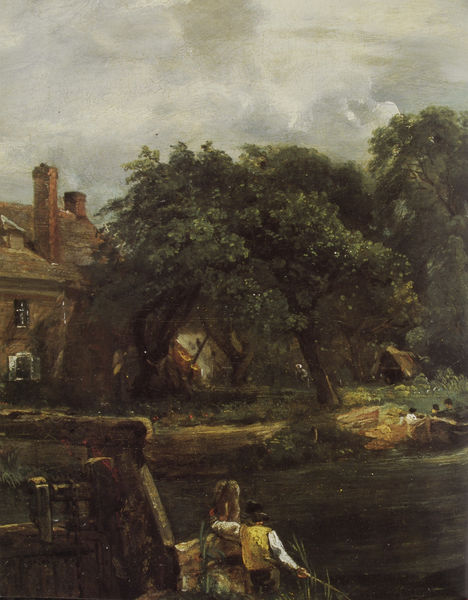
Titel: Flatford Mill from the Lock (Detail)
Künstler: John Constable
Institution: (Privatsammlung)
Schlagwörter: baum, dunkel, gemälde, gewitter, gruppe, himmel, laub, mann, schatten, wasser, weiß, wolken, baumstämme, bäume, fluss, gelb, grün, landschaft, menschen, ocker, see, sitzen, ufer, ausschnitt, braun, fenster, grau, holz, hut, licht, männer, schwarz, vordergrund, dach, gebäude, gras, haus, park, rasen, rot, wiese, wolke, zaun, malerei, mensch, trauer, öl, bach, häuser, natur, schilf, brücke, hütte, land, figur, paar, person, pflanzen, wald, arbeit, bauern, boot, fensterläden, kamin, kamine, kinder, schornstein, stock, turm, garten, apfel, magd, sommer, düster, bogen, fischer, schiffer, ernte, feldarbeit, dorf, dächer, mauer, schornsteine, backstein, bauernhof, hof, idylle, schlot, französisch, wehr, constable, häuschen, steg, weste, bauer, tor, fensterladen, idyllisch, angel, biedermeier, gut, gutshof, has, landhaus, brauntöne, bauernhaus, gärtner, gehöft, apfelbaum, esse, privat, hirte, zelt, anger, angler, knecht, angeln, sicher, glücklich, paare, geborgenheit, schleuse, sicherheit, naturverbundenheit, feierabend, zufrieden, grußße, angle, 19. jh, uferweide, gemälde baum, heimelig